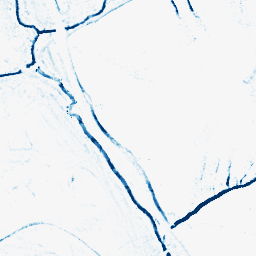
Category: morphological
Decomposition family: morphological_ellipse
Decomposition parameters: operation: closing
width: 5
height: 5
Upsampling method: quadratic
Upsampling parameters: scale: 2
Upsampling scale: 2